Question: My project excutue sql very slow,every sql cost over 3 second.There is very little data in my database.
Ive tried multiple variations of this, but none of them seem to work. Any ideas?
## Configuration
- - -
## Debug Info

## application.properties
'''
<?xml version="1.0" encoding="UTF-8"?>
<beans xmlns="http://www.springframework.org/schema/beans"
xmlns:xsi="http://www.w3.org/2001/XMLSchema-instance"
xsi:schemaLocation="http://www.springframework.org/schema/beans http://www.springframework.org/schema/beans/spring-beans.xsd"
default-lazy-init="false">
<bean id="dataSource" class="com.alibaba.druid.pool.DruidDataSource" init-method="init"
destroy-method="close">
<property name="url" value="${jdbc.url}"/>
<property name="username" value="${jdbc.username}"/>
<property name="password" value="${jdbc.password}"/>
<property name="initialSize" value="20"/>
<property name="minIdle" value="100"/>
<property name="maxActive" value="100"/>
<property name="maxWait" value="60000"/>
<property name="timeBetweenEvictionRunsMillis" value="60000"/>
<property name="minEvictableIdleTimeMillis" value="300000"/>
<property name="validationQuery" value="select 1"/>
<property name="testWhileIdle" value="true"/>
<property name="testOnBorrow" value="false"/>
<property name="testOnReturn" value="false"/>
<property name="poolPreparedStatements" value="false"/>
<property name="maxPoolPreparedStatementPerConnectionSize"
value="20"/>
<property name="filters" value="wall,stat"/>
</bean>
<bean id="stat-filter" class="com.alibaba.druid.filter.stat.StatFilter">
<property name="slowSqlMillis" value="3000"/>
<property name="logSlowSql" value="true"/>
</bean>
<bean id="jdbc"
class="org.springframework.jdbc.core.namedparam.NamedParameterJdbcTemplate">
<constructor-arg ref="dataSource"/>
</bean>
<bean id="jdbcCall" scope="prototype"
class="org.springframework.jdbc.core.simple.SimpleJdbcCall">
<constructor-arg ref="dataSource"/>
</bean>
</beans>
'''
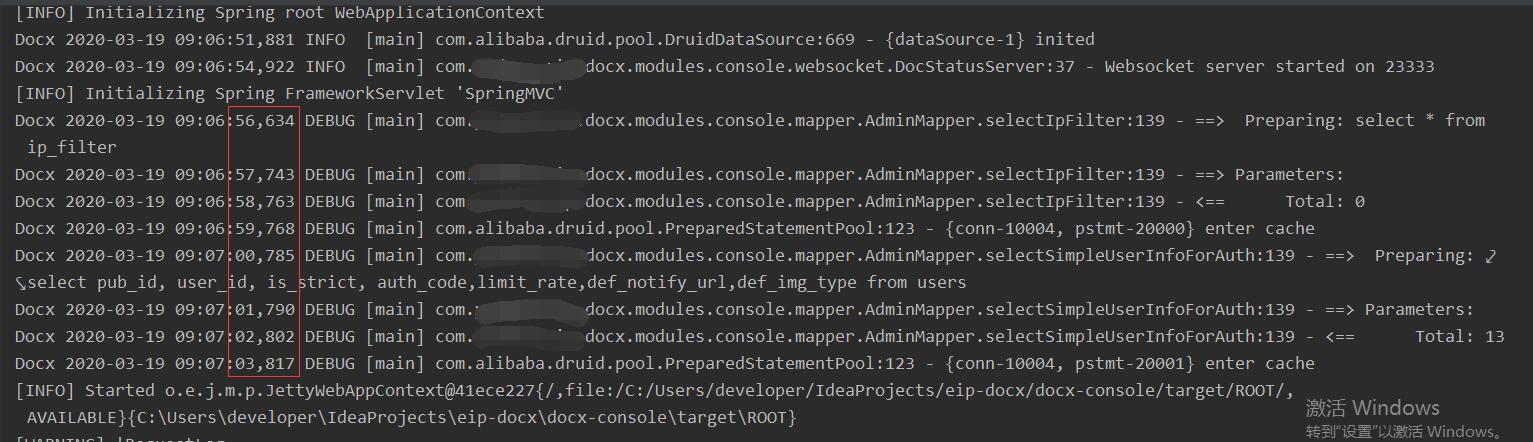
Answer: I found the problem,this project use logback and send logs to ELK,but the ELK's redis service was down.
'''
<?xml version="1.0" encoding="UTF-8"?>
<configuration>
<property name="AppName" value="Docx"/>
<appender name="stdout" class="ch.qos.logback.core.ConsoleAppender">
<encoder>
<pattern>${AppName} %d %-5p [%thread] %c:%L - %m%n</pattern>
</encoder>
</appender>
<appender name="logstash" class="com.cwbase.logback.RedisAppender">
<source>*</source>
<type>*</type>
<host>*</host>
<key>*</key>
<tags>*</tags>
<port>*</port>
<mdc>true</mdc>
<location>true</location>
<callerStackIndex>0</callerStackIndex>
<level>INFO</level>
</appender>
<appender name="errorFile"
class="ch.qos.logback.core.rolling.RollingFileAppender">
<File>logs/error/error</File>
<encoder>
<pattern>%d [%thread] %c:%L-%m%n</pattern>
</encoder>
<rollingPolicy class="ch.qos.logback.core.rolling.TimeBasedRollingPolicy">
<fileNamePattern>logs/error/error_%d{yyyy-MM-dd}</fileNamePattern>
</rollingPolicy>
<!-- <filter class="ch.qos.logback.classic.filter.LevelFilter"> <level>DEBUG</level>
<onMatch>ACCEPT</onMatch> <onMismatch>DENY</onMismatch> </filter> -->
</appender>
<appender name="sqlFile"
class="ch.qos.logback.core.rolling.RollingFileAppender">
<File>logs/sql/slow</File>
<encoder>
<pattern>%d [%thread] %c:%L-%m%n</pattern>
</encoder>
<rollingPolicy class="ch.qos.logback.core.rolling.TimeBasedRollingPolicy">
<fileNamePattern>logs/sql/slow_%d{yyyy-MM-dd}</fileNamePattern>
</rollingPolicy>
</appender>
<logger name="com.alibaba.druid.filter.stat.StatFilter" additivity="false" level="DEBUG">
<appender-ref ref="sqlFile"/>
</logger>
<logger name="org" level="ERROR"/>
<root level="DEBUG">
<appender-ref ref="stdout"/>
<!-- <appender-ref ref="logstash"/>-->
</root>
</configuration>
'''
After annotating '<appender-ref ref="logstash"/>',it work normally.